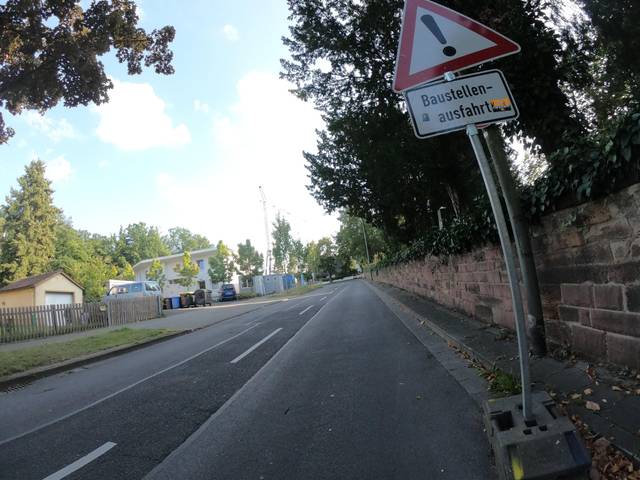
Region: Germany
Coordinates: 50.582, 8.691